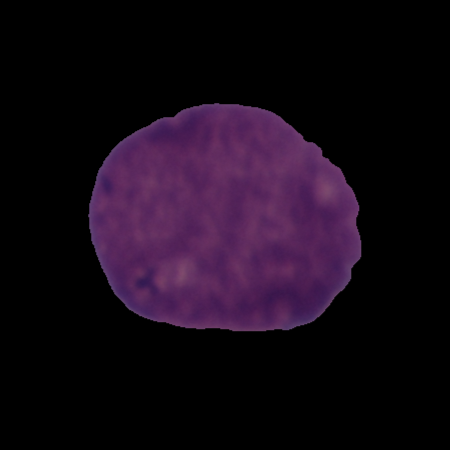
Label: cancer